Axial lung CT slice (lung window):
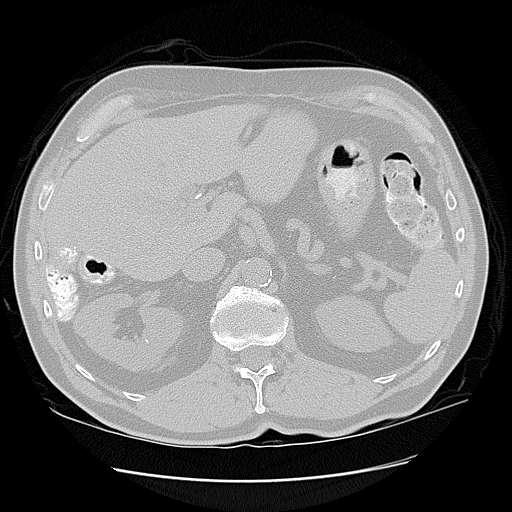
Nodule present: no